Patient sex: F
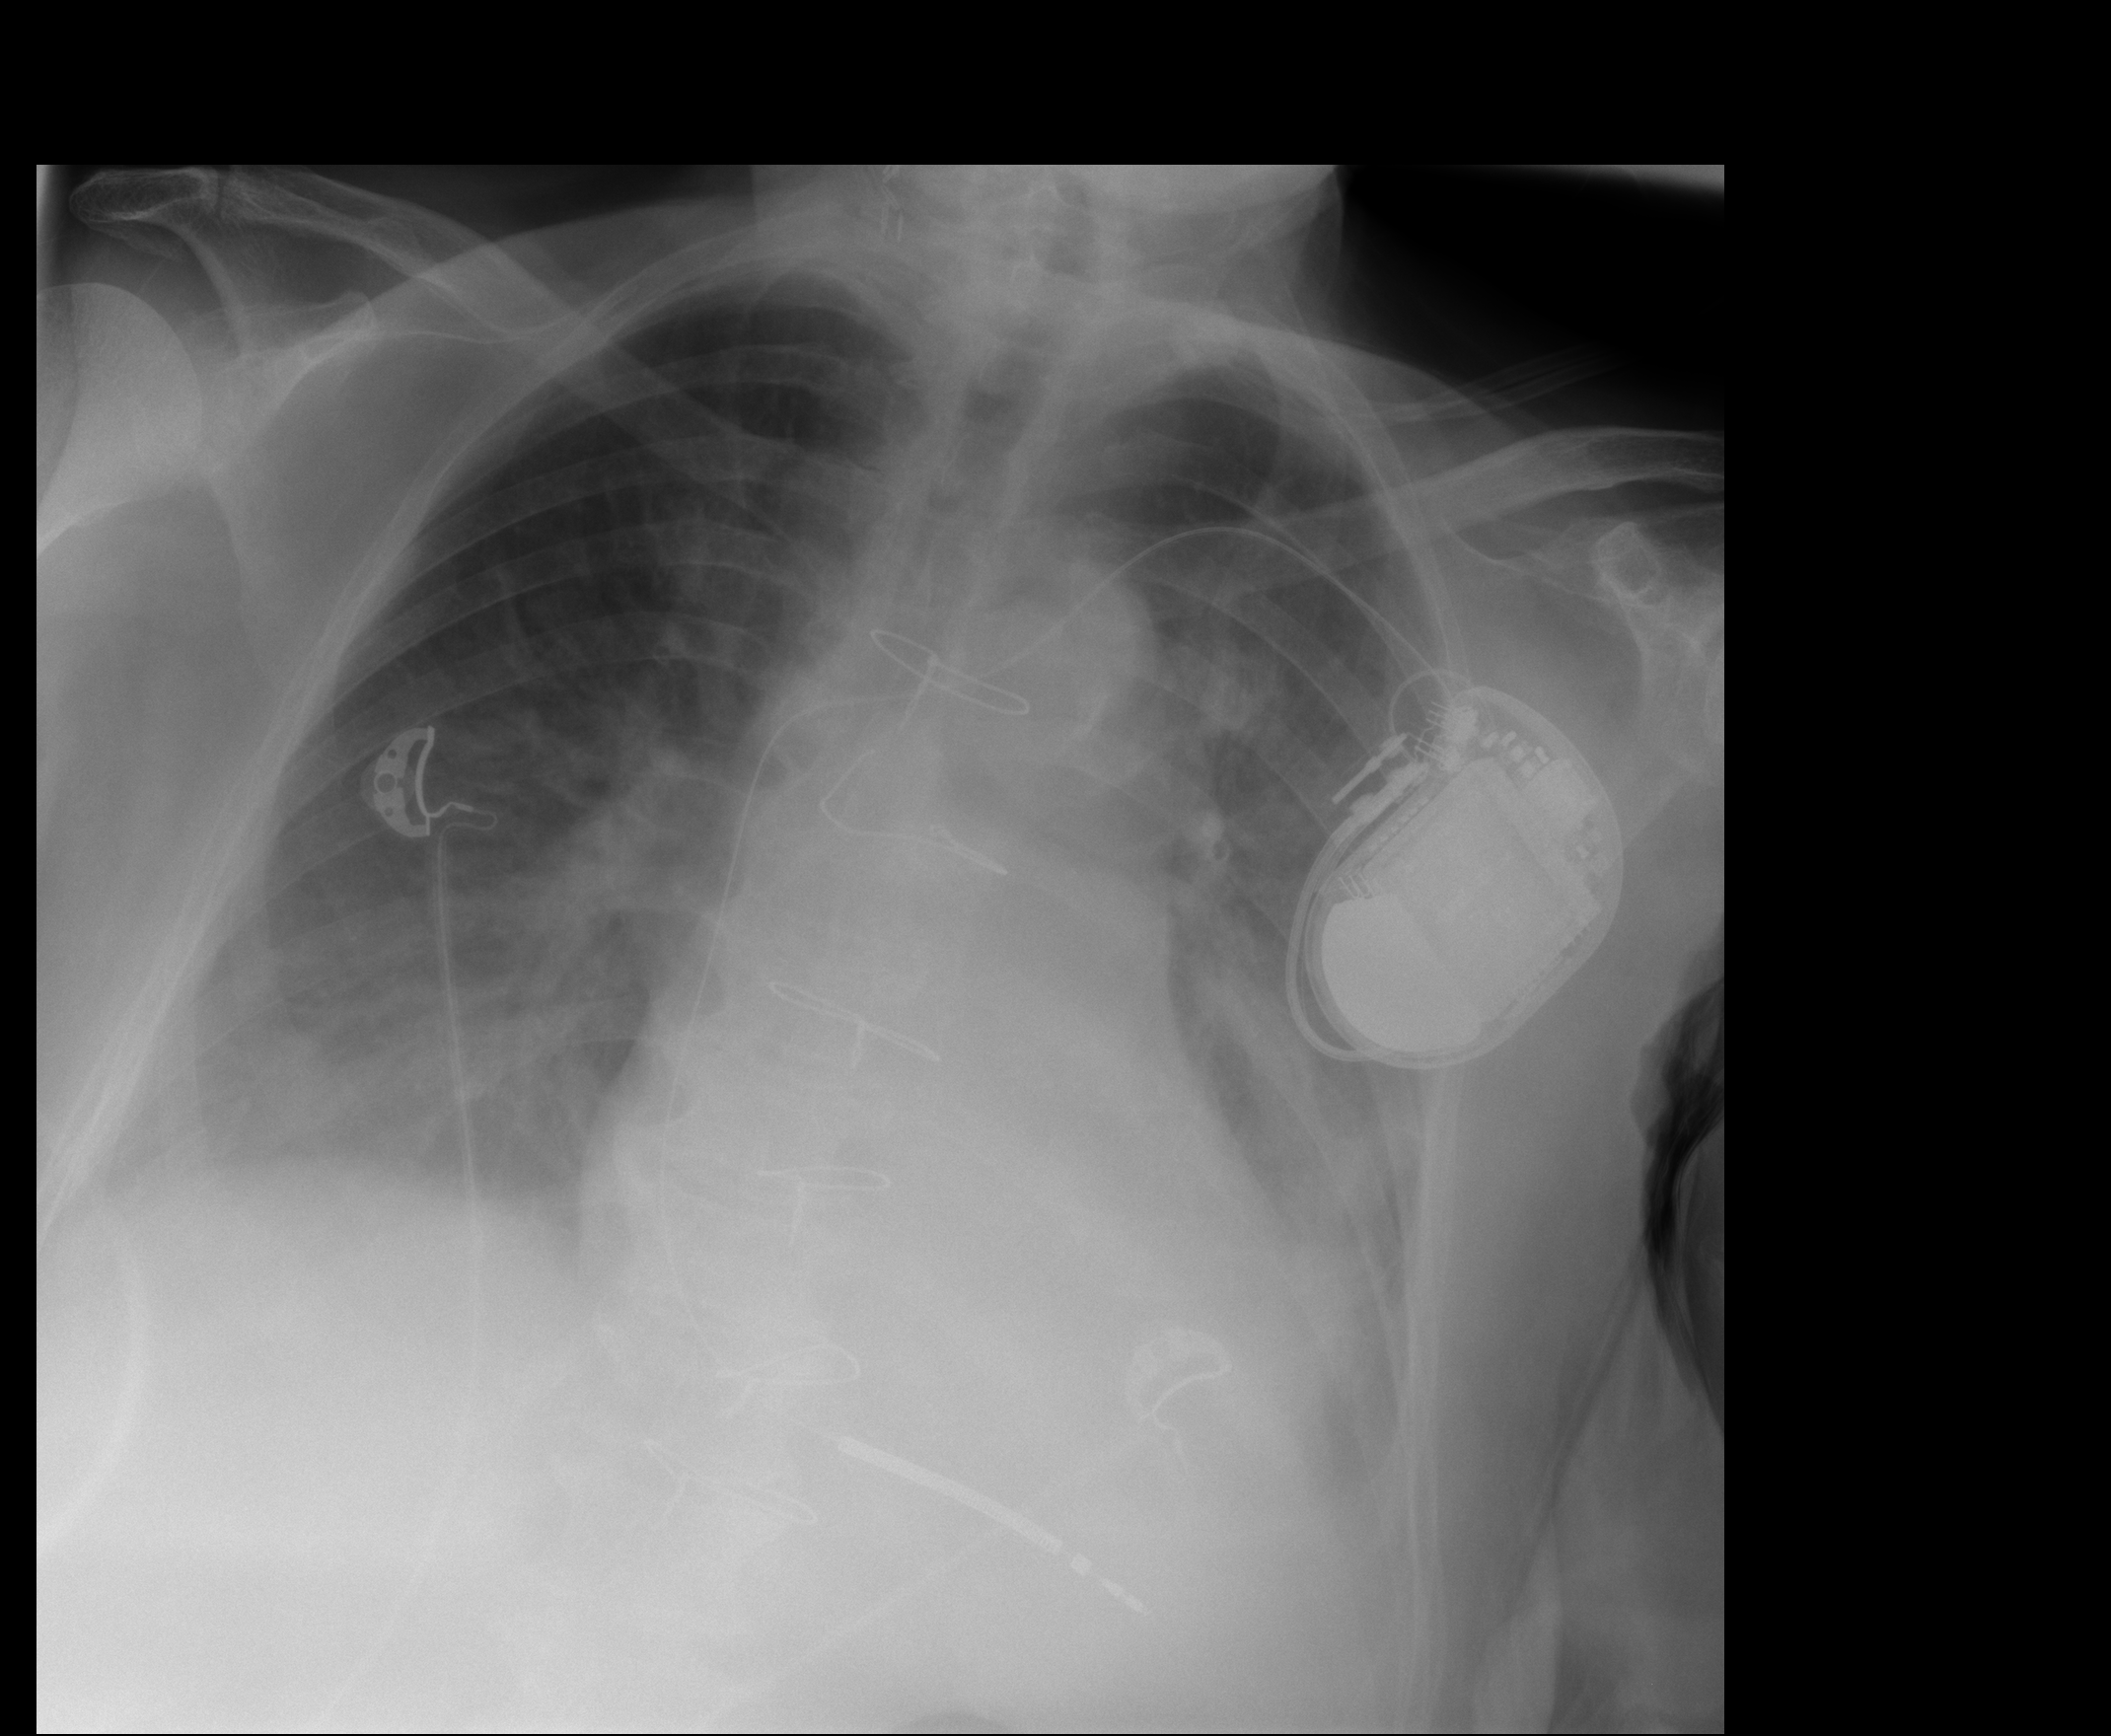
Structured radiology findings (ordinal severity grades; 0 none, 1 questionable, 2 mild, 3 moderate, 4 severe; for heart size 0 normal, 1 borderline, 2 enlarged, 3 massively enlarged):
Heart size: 1
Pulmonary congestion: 2
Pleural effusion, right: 2
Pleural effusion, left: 2
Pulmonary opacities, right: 1
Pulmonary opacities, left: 1
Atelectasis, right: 2
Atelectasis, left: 3